Question: I'm fairly new to VBA. I have this excel formula to update attendance based on the date, work week. which is working fine in excel. but I am not able to integrate it to vba
this is my excel formula for column I
'''
=IF(OR(H2=LEFT(F2,3),H2=RIGHT(F2,3)),"O","W")
'''

This is the VBA CODE
'''
Sub Attendance()
Dim dsh As Worksheet
Set dsh = ThisWorkbook.Sheets("DATABASE")
With dsh
If dsh.Range("H").Value = Left(dsh.Range("F").Value, 3) Or dsh.Range("H").Value = Right(dsh.Range("F").Value, 3) Then
dsh.Range("I").Value = "O"
Else
dsh.Range("I").Value = "W"
End If
End With
End Sub
'''
I'm getting this error when I try to run it -
> method 'range' of object '_worksheet' failed.
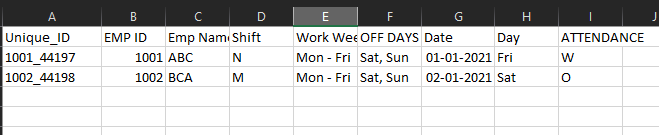
Answer: '''
Sub Attendance()
For I = 2 To Range("E999").End(3).Row
If Left(Cells(I, 6), 3) = Cells(I, 8) Or Right(Cells(I, 6), 3) = Cells(I, 8) Then
Cells(I, 9) = "O"
Else
Cells(I, 9) = "W"
End If
Next
End Sub
'''